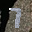
Label: 7